Question: I have a sql table with each record start and end time as shown in the picture. I am interested in finding difference between them. I found them by using datediff(second, starttime, endtime) but it gives the difference in values of the same rows. However I want to see if the next 'date/time' starts from where the previous row end 'date/time' finished or there is some gap for each row? I am indicating the sample cells in which I want to find the difference if any or 0. I want to find for the complete columns. Thanks

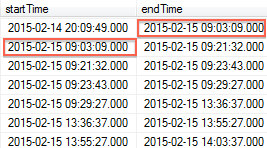
Answer: Is this what you are looking for?
'''
IF EXISTS (SELECT NULL FROM information_schema.TABLES WHERE TABLE_NAME = 'tblDateTimeDifference')
DROP TABLE tblDateTimeDifference
CREATE TABLE tblDateTimeDifference (
starts datetime, ends datetime
)
INSERT INTO tblDateTimeDifference
SELECT '2015-02-19 00:00:00.000', '2015-02-19 00:01:00.000' UNION
SELECT '2015-02-19 00:01:00.000', '2015-02-19 00:02:00.000' UNION
SELECT '2015-02-19 00:02:00.000', '2015-02-19 00:03:00.000' UNION
SELECT '2015-02-19 00:03:30.000', '2015-02-19 00:04:00.000' UNION
SELECT '2015-02-19 00:04:00.000', '2015-02-19 00:05:00.000' UNION
SELECT '2015-02-19 00:05:00.000', '2015-02-19 00:06:00.000' UNION
SELECT '2015-02-19 00:06:00.000', '2015-02-19 00:07:00.000'
;
WITH cte AS (
SELECT ROW_NUMBER() OVER (ORDER BY starts) AS row_num, starts, ends
FROM tblDateTimeDifference
)
SELECT a.row_num AS compare_me, b.row_num AS to_me, a.ends AS compare_me_ends, b.starts AS compare_to_me_starts, DATEDIFF(ss, a.ends, b.starts) AS gap
FROM cte a INNER JOIN cte b ON a.row_num = b.row_num - 1
'''
Here is a fiddle:
<URL>